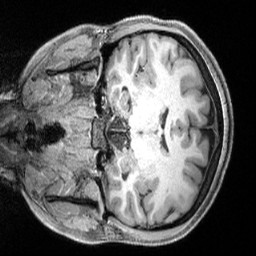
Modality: T1w
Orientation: coronal
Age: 25
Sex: female
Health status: healthy
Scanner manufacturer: siemens
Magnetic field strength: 3 T
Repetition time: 2.4 s
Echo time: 0.00222 s